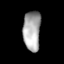
Tissue: lung
Cell type: Endothelial cells
Senescence score: 0.549
Nuclear area (px): 673
Mean DAPI intensity: 170.826